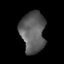
Tissue: skin
Cell type: Others
Senescence score: 0.68
Nuclear area (px): 994
Mean DAPI intensity: 92.445